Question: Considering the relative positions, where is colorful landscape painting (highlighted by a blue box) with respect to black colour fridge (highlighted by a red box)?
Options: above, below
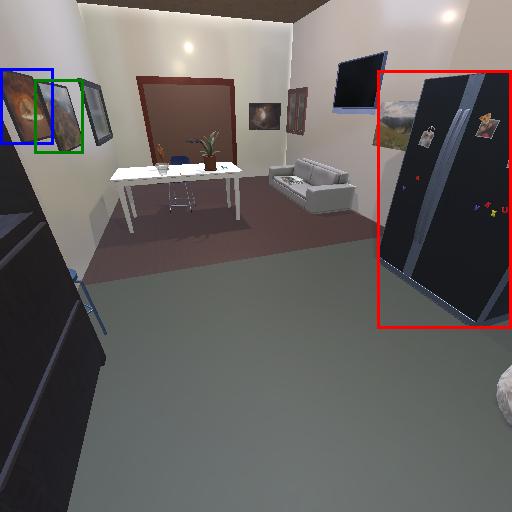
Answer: above